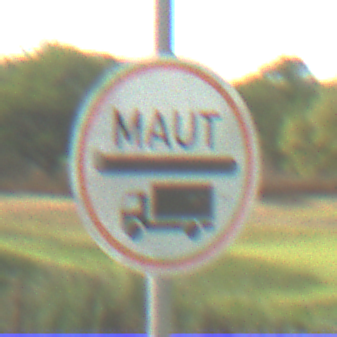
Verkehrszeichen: Mautpflicht
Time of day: MorningAfternoon
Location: Outdoor (Nature)
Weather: PartlyCloudy
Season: NotSpecified
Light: Natural